Question: Is this possible? I have a basic equation:
'''
Q = (pi*(Ta-Ts))/(((1/ha*Do))+(1/(2*k))*math.log(Do/Di)) * L
where;
ha = 8.14
k = 0.0026
Do = 0.2
Di = 0.003175
L = 0.25
F = 0.0704
Ta = 293
Ts = 113
pi = 3.<PHONE>
'''
I want to see how some of the variables affect the final output (and build a variable sensitivity table). I've already managed this in a graph format, but would like some descriptive statistics.
For example, I want to have Do (outer diameter) as a range np.arange(0.1,2,100) and keep the other variables constant.
I have the following code for creating some plots of this:
'''
def enthalpy_mod1(ambient_temp, LNG_temp, Flow):
ha = 8.14
k = 0.0026
Do = 0.2
Di = 0.003175
L = 0.25
F = Flow
Ta = ambient_temp
Ts = LNG_temp
pi = 3.<PHONE>
Q = (pi*(Ta-Ts))/(((1/ha*Do))+(1/(2*k))*math.log(Do/Di)) * L
e = (Q*3600)/F
results.append(e) # append the result to the empty list
df['Enthalpy Result']= e
plt.plot(Flow, e)
plt.rcParams.update({'font.size': 12})
plt.annotate('Flow rate effects', xy =(0.1,14000))
plt.show()
print df
print Flow_mod(df['Temp'], df['LNG'], df['Flow'])
ambient_temp = [293,293,293,293,293,293,293,293,293,293,293,293,293,293,293,293,293,293]
Flow = np.linspace(0.04, 0.2, 18)
LNG_range = [113,113,113,113,113,113,113,113,113,113,113,113,113,113,113,113,113,113]
results = []
'''
and put the results in a dataframe.. and plotting that way.

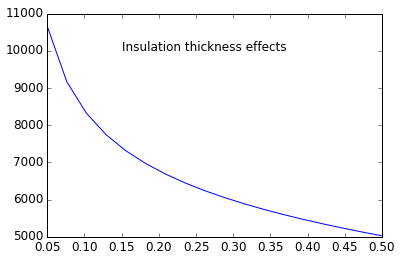
Answer: Sensitivity analysis is a methodology in itself so it should be independent of the language (of course you know that, just making a point) so you could just implement algorithms in python yourself. BUT as you asked about python, yes, people have done that. Take a look at <URL>, a Python library for performing global sensitivity analyses with a variety of different methods.
The method you described moves one parameter at a time. This is a local sensitivity analysis and will not give you insights into interaction effects between variables, nor will you be able to measure non-linear effects in context. Given that your equation is quite simple, this may not matter, but this is very important in more complex models.